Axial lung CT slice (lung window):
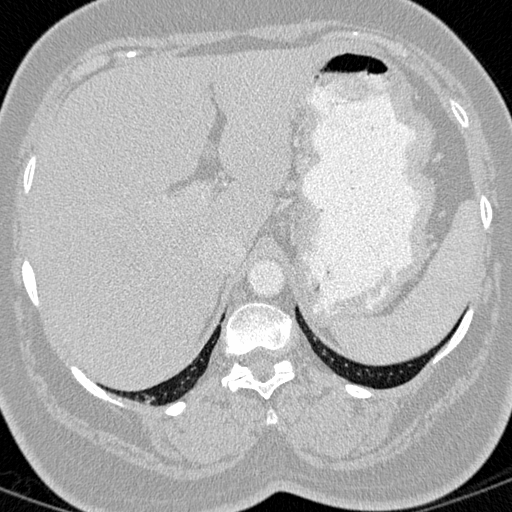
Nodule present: no